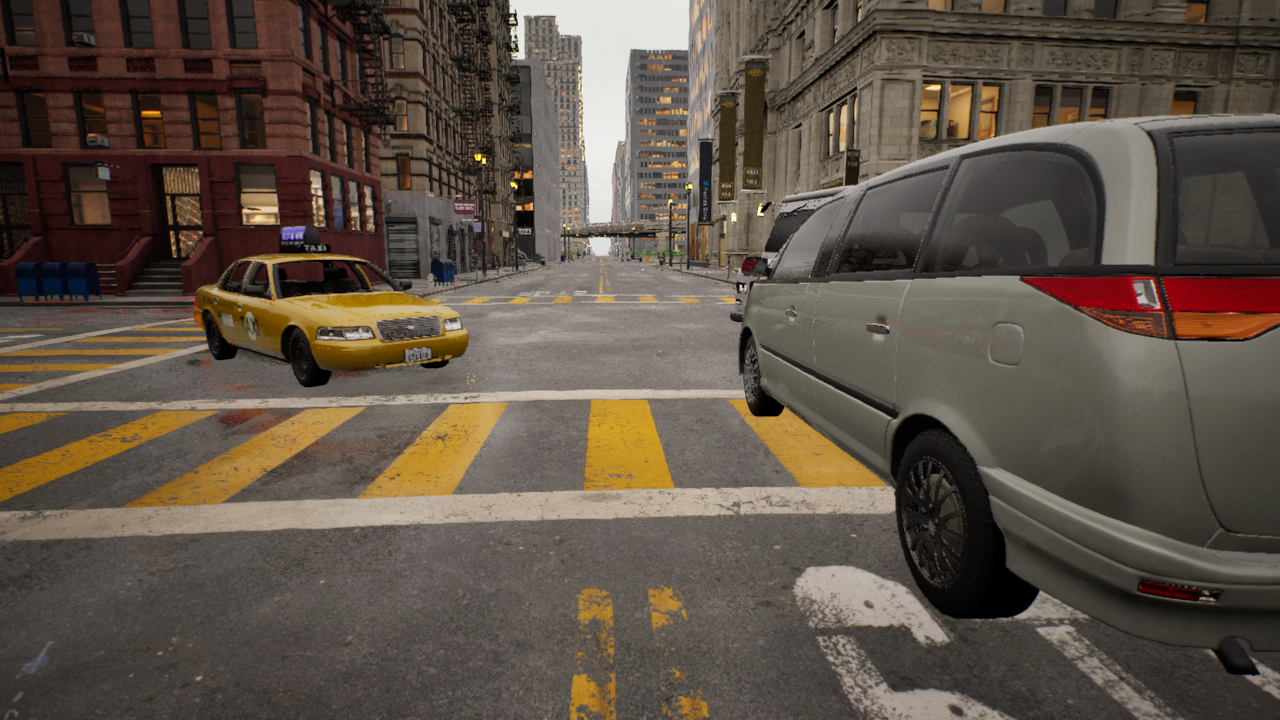
Venue: residential
Lighting: golden hour
Vehicle rig: minivan